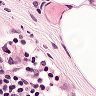
Metastatic tissue present: no